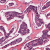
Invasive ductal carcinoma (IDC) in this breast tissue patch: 1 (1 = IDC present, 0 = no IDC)